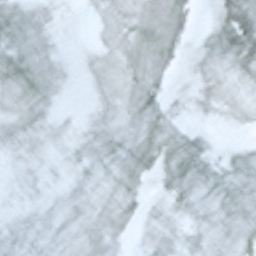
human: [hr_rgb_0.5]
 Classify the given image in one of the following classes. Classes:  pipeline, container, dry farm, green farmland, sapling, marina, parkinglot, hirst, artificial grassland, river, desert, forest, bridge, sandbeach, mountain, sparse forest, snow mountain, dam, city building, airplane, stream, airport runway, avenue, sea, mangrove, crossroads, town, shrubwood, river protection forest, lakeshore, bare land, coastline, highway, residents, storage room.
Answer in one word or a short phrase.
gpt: snow mountain